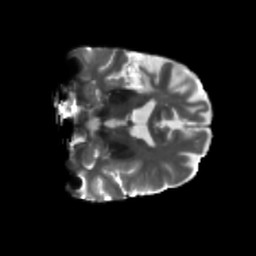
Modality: T2w
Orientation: coronal
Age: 58
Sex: male
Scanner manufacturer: siemens
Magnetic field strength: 3 T
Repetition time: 5.25 s
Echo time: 0.08 s